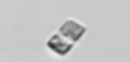
Label: Bacillariophyceae_morphotype1